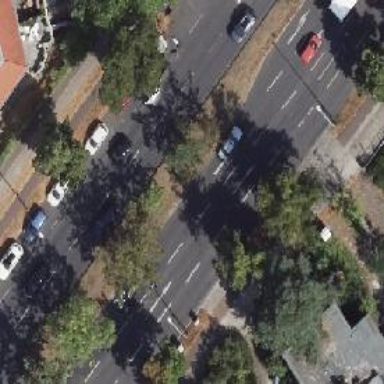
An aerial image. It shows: Secondary road with asphalt surface and cycle track on the right side.